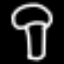
Label: mushroom